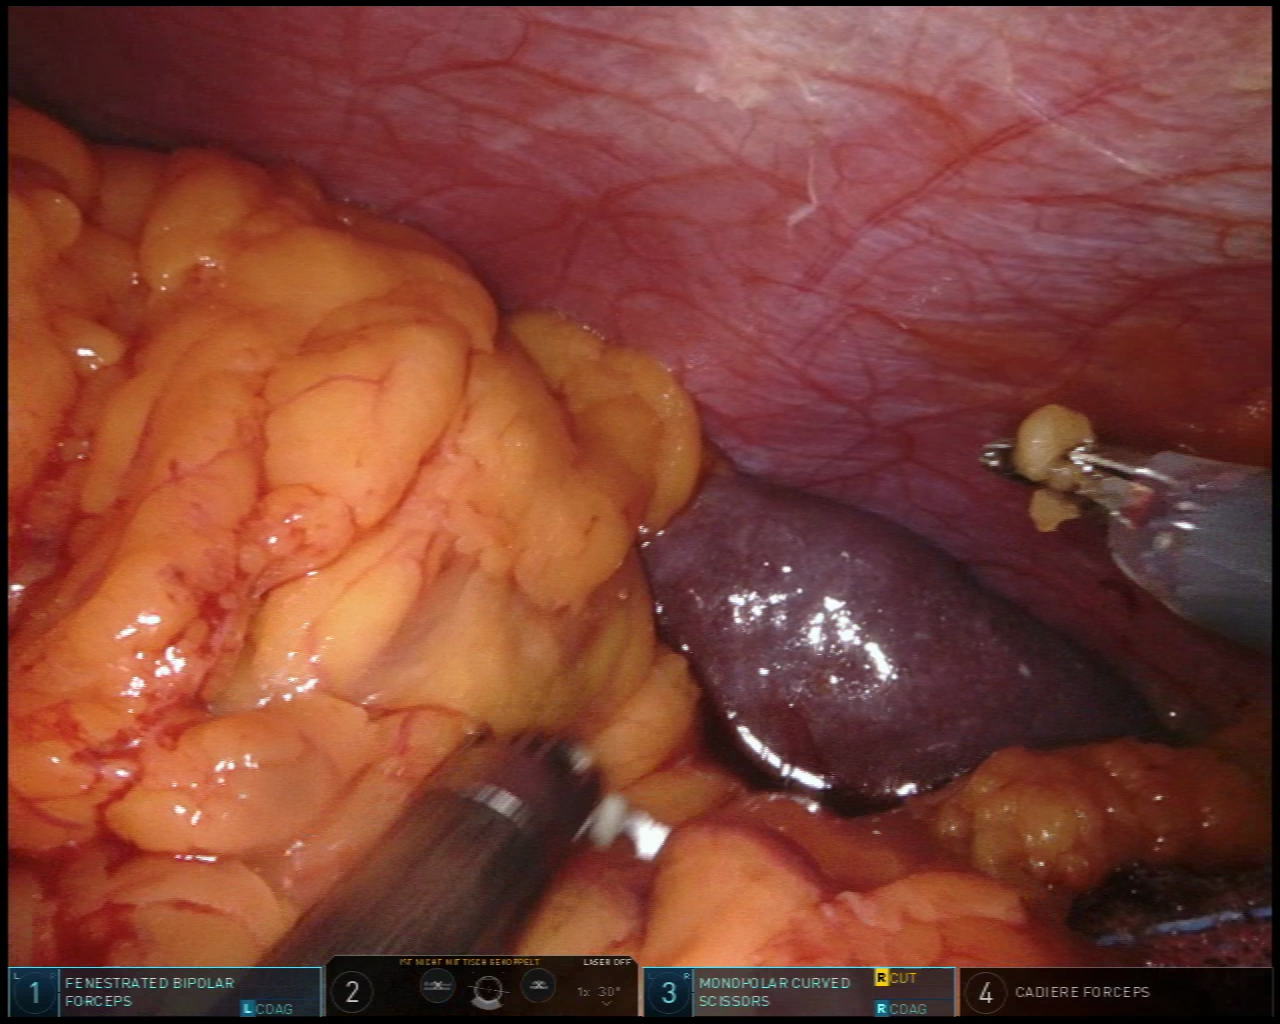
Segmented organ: spleen
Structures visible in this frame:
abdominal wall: yes
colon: no
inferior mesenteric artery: no
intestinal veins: no
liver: no
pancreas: no
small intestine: no
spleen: yes
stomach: no
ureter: no
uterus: no
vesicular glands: no